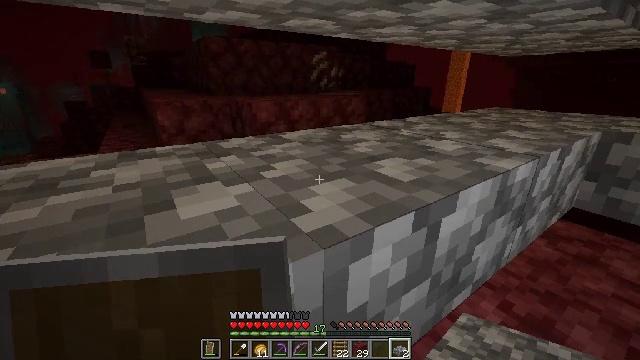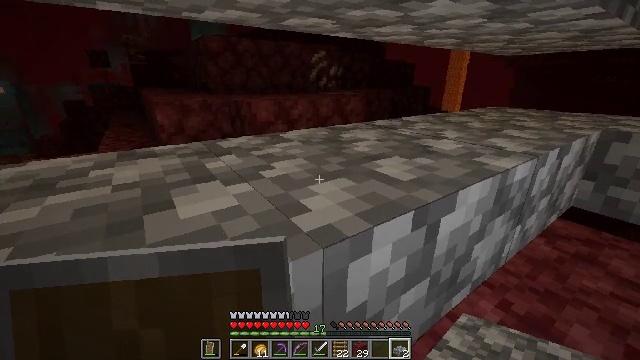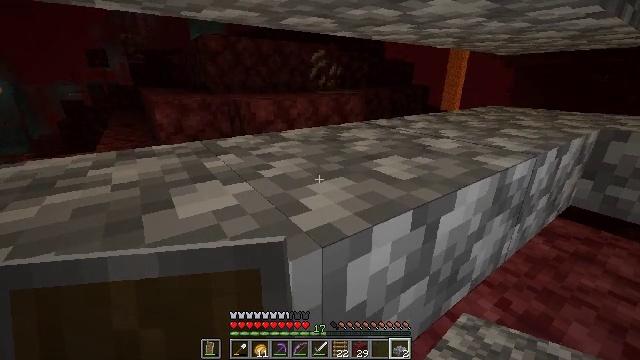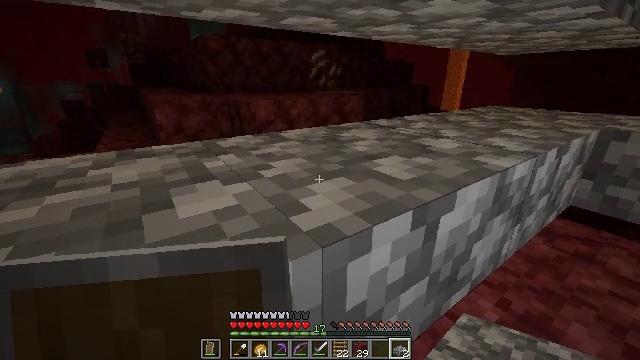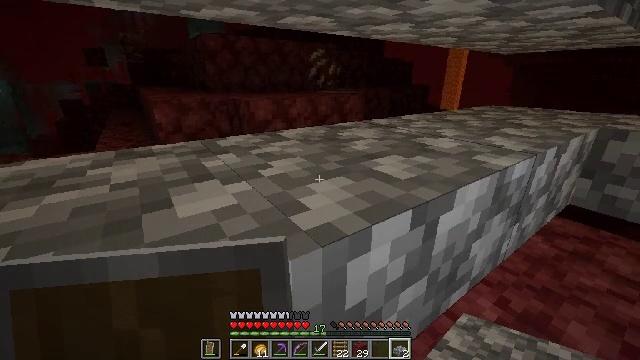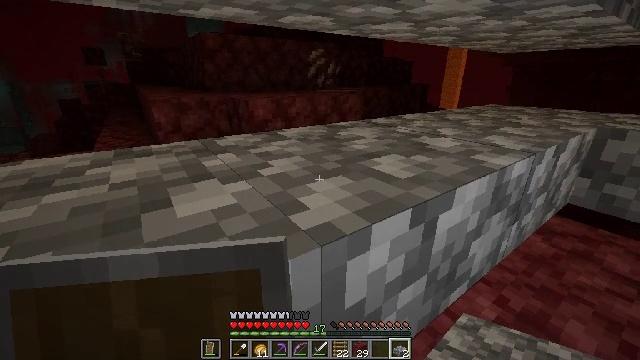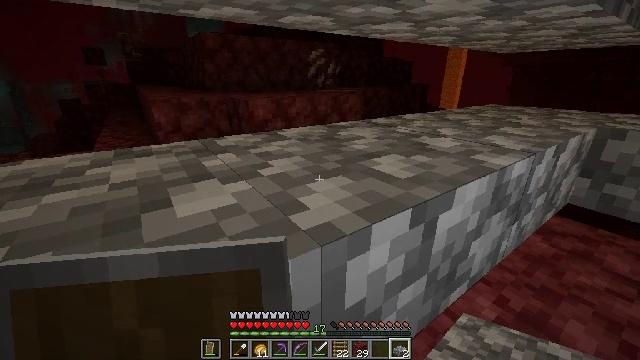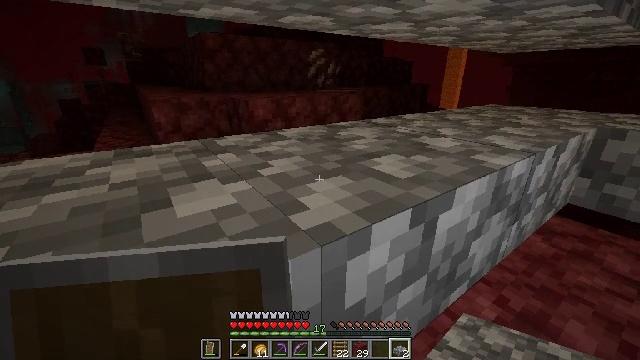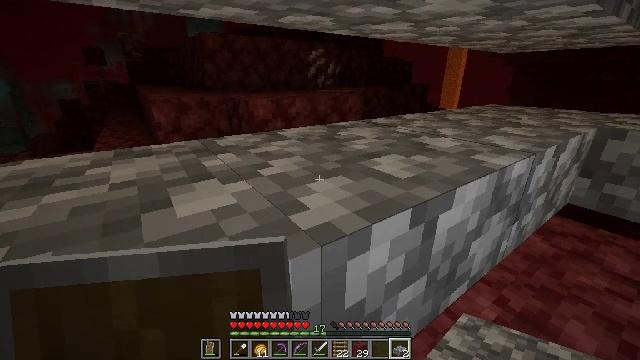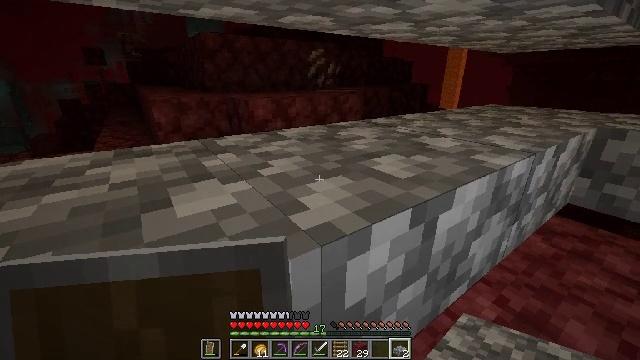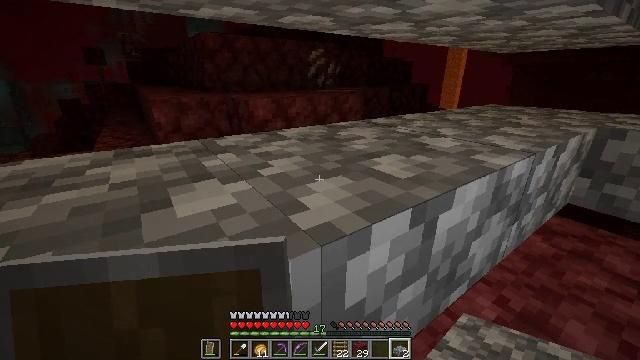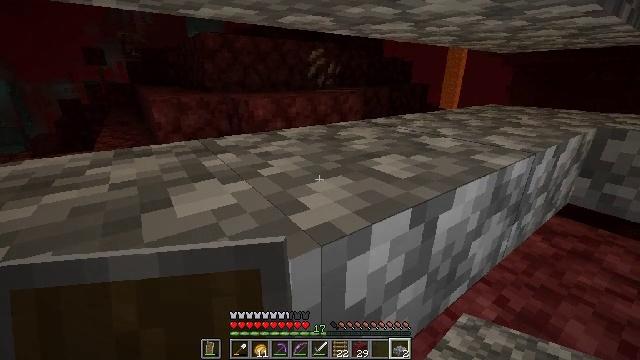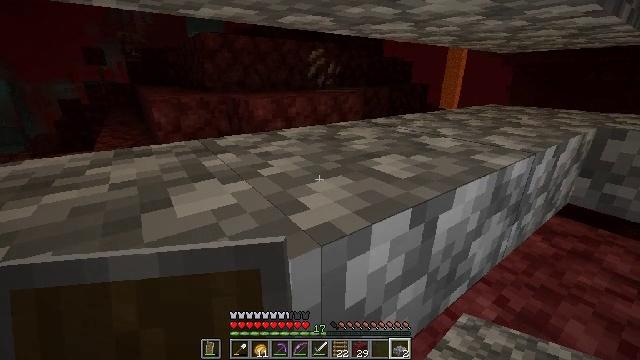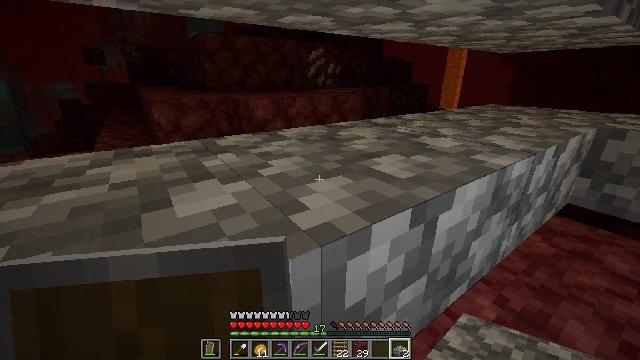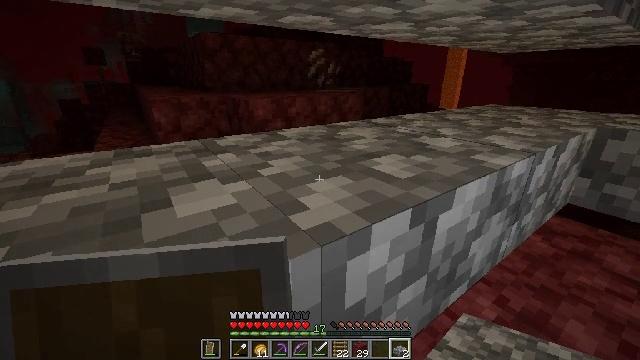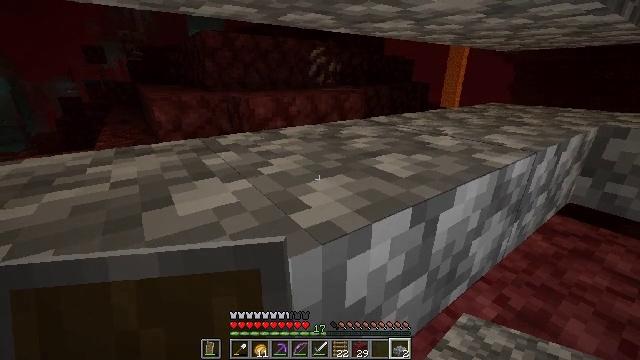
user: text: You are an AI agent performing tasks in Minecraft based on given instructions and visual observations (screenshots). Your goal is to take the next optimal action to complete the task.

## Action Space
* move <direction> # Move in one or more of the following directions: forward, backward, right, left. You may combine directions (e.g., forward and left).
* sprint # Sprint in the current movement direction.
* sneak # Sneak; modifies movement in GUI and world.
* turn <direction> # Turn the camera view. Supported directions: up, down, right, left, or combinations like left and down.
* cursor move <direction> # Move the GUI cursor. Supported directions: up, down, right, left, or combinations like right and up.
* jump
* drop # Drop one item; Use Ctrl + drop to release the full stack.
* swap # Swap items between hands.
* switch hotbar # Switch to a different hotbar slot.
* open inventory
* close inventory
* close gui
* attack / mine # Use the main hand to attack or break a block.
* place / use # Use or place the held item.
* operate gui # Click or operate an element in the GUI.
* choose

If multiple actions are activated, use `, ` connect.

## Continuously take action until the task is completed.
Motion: motion action
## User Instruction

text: Collect cobblestone slabs from your build.
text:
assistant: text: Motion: sneak
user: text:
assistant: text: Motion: sneak
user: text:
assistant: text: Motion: sneak
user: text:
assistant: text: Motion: sneak
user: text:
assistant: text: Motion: sneak
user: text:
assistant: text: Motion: sneak
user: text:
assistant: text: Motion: sneak
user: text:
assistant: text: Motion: sneak
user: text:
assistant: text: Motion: sneak
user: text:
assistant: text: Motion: sneak
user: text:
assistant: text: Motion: sneak
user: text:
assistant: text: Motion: sneak
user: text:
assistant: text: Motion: sneak
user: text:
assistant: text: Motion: sneak
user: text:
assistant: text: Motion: sneak
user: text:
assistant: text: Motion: sneak
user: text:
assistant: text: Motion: sneak
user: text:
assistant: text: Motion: sneak
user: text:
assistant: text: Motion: sneak
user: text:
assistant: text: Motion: sneak
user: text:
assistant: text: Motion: sneak
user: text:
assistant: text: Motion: sneak
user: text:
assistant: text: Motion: sneak
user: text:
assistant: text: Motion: sneak
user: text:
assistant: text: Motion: sneak
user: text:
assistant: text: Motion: sneak
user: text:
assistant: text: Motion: sneak
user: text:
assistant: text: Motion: sneak
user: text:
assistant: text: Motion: sneak
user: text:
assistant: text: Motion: sneak